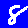
Digit: 8